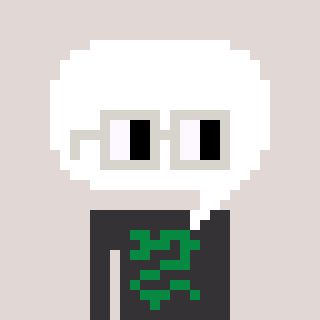
a pixel art character with square light gray glasses, a speech bubble-shaped head and a grayscale-colored body on a warm background